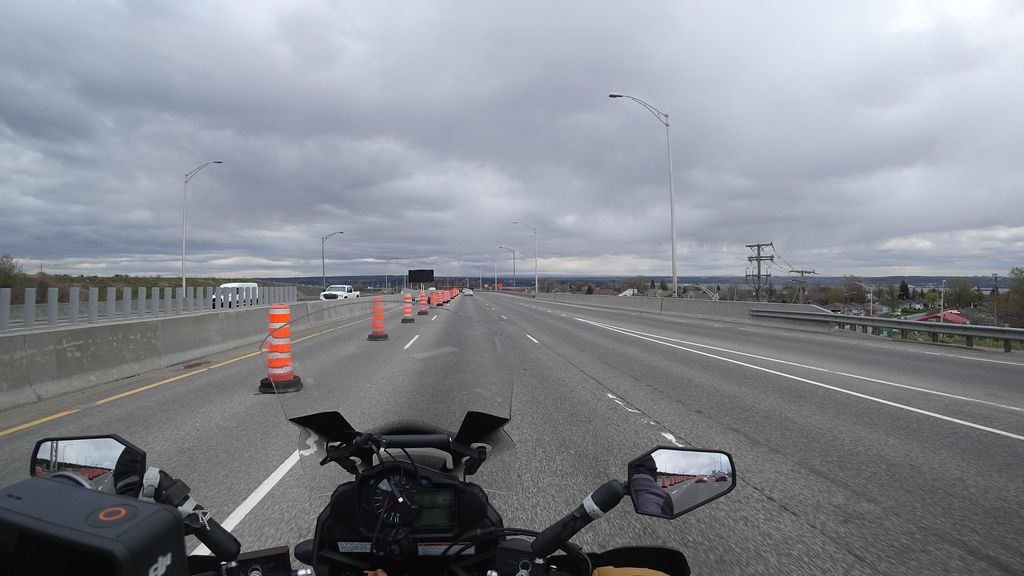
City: quebec_city